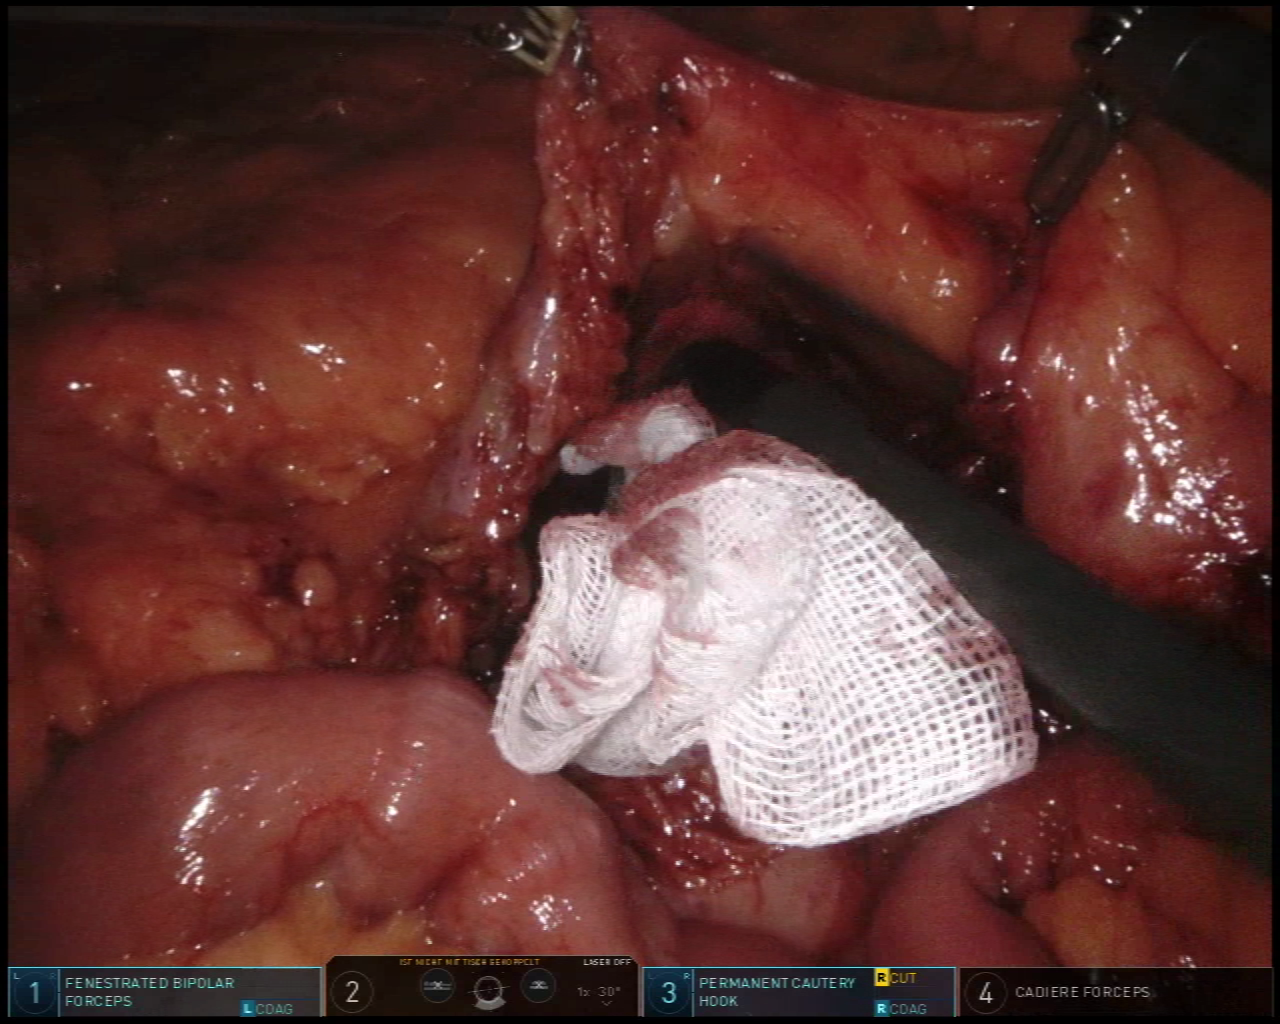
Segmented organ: intestinal_veins
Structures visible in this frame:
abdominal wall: no
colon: no
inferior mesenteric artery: no
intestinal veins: yes
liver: no
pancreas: no
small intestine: yes
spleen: no
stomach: no
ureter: no
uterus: no
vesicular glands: no